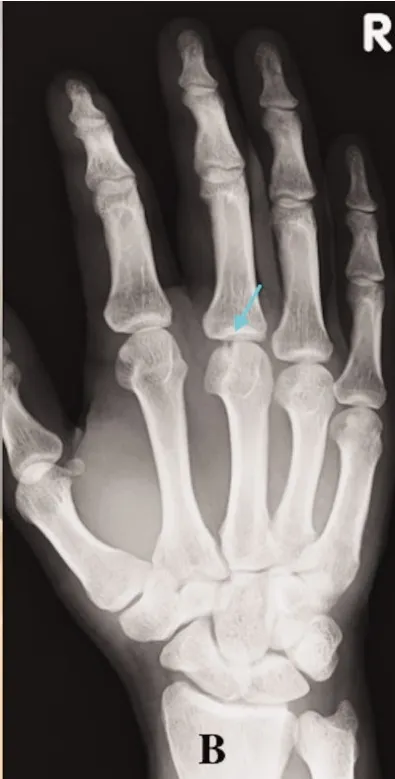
Case 2. (B) The arrow shows a visible tooth sign in an oblique radiographic view.
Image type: radiology (x_ray)